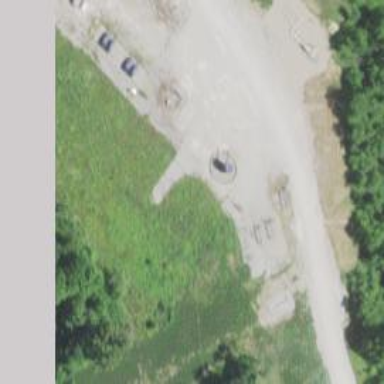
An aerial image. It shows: Storage tank with man-made structure.